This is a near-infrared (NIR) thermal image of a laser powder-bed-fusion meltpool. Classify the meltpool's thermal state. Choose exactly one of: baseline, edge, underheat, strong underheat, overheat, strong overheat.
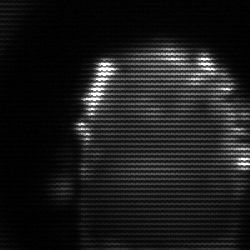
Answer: baseline